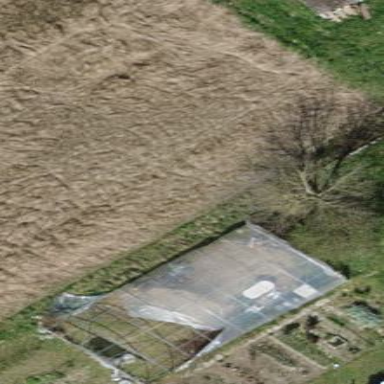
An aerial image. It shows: Greenhouse used for horticulture.